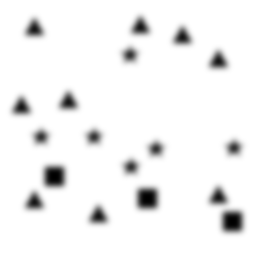
Squares: 3
Triangles: 9
Stars: 6
Total shapes: 18